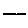
Label: line